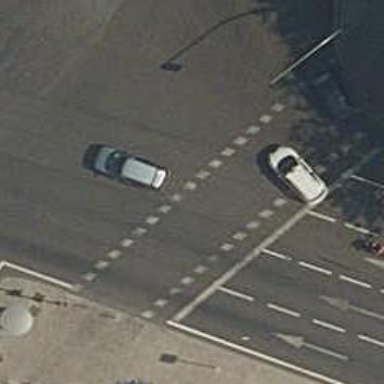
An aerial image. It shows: Road with traffic signals at crossing.